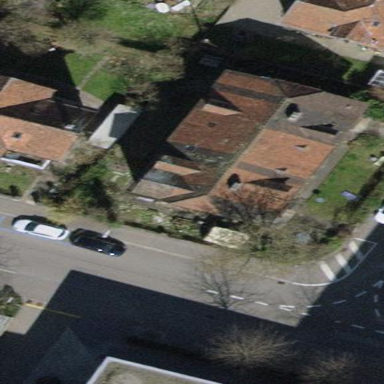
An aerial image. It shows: House with tile roof in half-hipped shape.